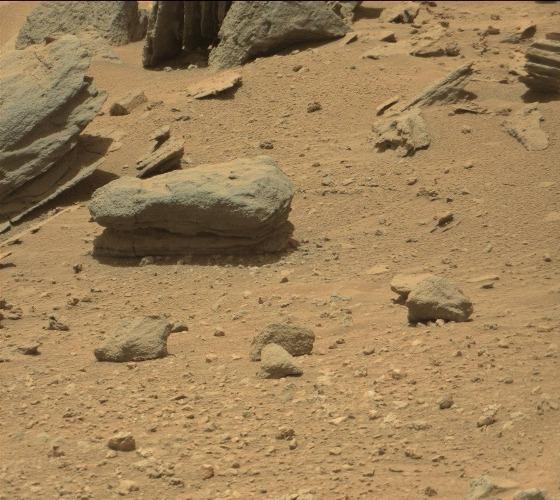
Terrain classes present: Bedrock, Gravel / Sand / Soil, Rock